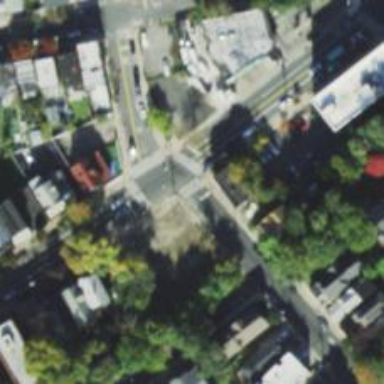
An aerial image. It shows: Asphalt footway with zebra crossing.